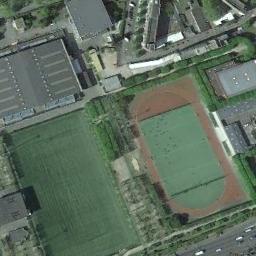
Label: ground_track_field